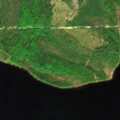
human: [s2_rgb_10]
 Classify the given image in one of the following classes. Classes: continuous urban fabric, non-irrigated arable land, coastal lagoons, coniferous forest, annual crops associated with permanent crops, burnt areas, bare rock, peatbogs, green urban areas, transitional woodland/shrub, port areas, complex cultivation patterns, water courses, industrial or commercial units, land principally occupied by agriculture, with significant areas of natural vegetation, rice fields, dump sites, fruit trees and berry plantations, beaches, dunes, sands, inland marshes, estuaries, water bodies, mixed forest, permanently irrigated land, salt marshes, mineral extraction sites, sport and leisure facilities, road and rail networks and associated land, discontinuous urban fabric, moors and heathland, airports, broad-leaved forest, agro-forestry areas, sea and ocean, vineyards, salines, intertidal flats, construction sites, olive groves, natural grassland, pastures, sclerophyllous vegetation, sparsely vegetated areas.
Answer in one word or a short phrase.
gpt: mixed forest, transitional woodland/shrub, water bodies